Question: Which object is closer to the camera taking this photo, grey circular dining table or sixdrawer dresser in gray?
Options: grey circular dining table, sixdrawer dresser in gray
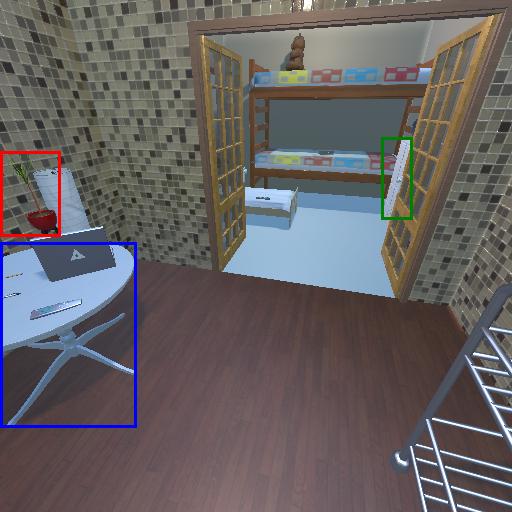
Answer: grey circular dining table